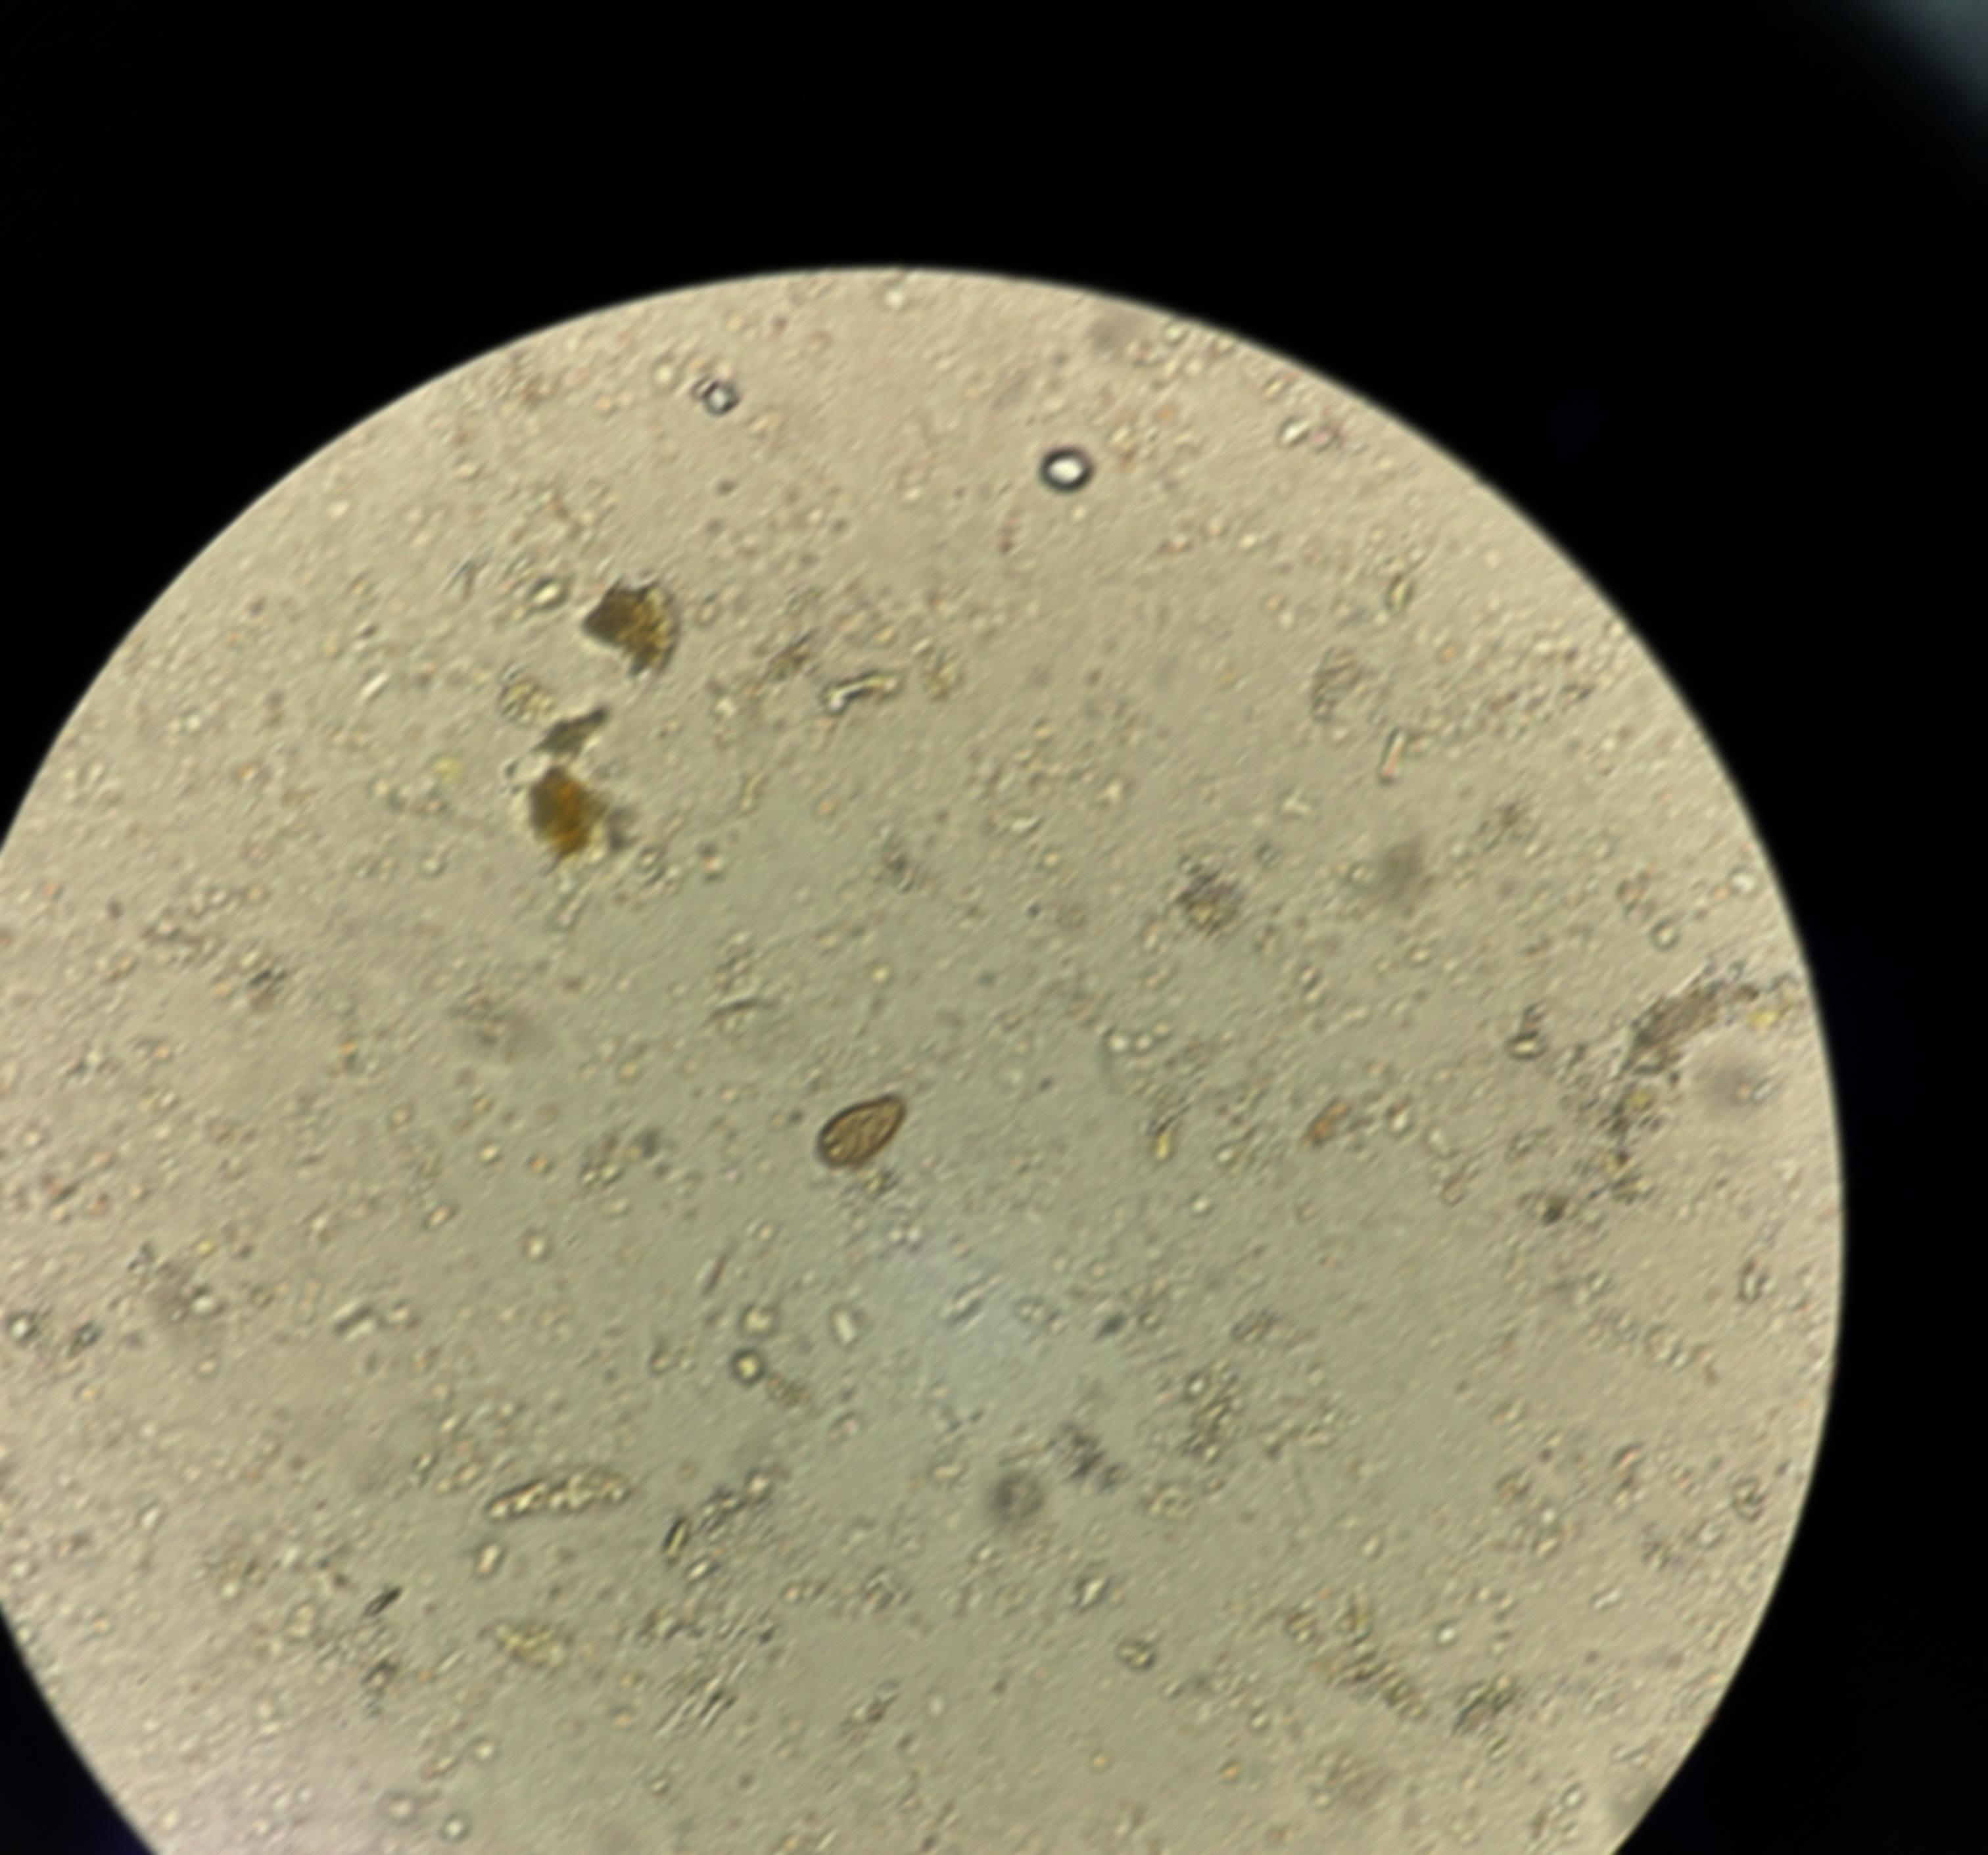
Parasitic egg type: Opisthorchis viverrine